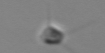
Label: Chaetoceros_tenuissimus